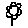
Label: flower